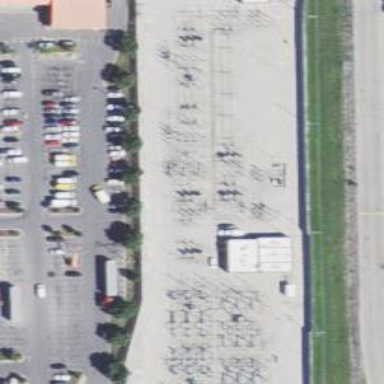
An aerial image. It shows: Outdoor substation at the transmission level.